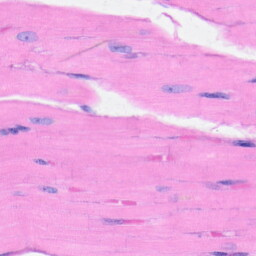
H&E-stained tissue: Heart